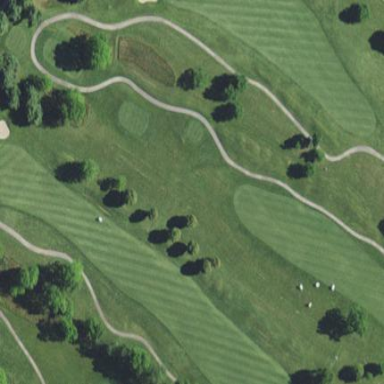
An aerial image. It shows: Grassy area designated as golf fairway.